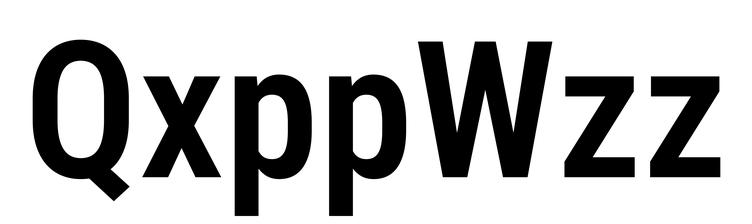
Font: Roboto_Condensed_SemiBold